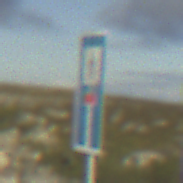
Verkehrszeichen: SackgasseFussgaengerDurchlaessig
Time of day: SunriseSunset
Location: Outdoor (Nature)
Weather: PartlyCloudy
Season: NotSpecified
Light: Natural